Aerial crown-view tile of a tropical tree (Barro Colorado Island, Panama), acquired 20250715:
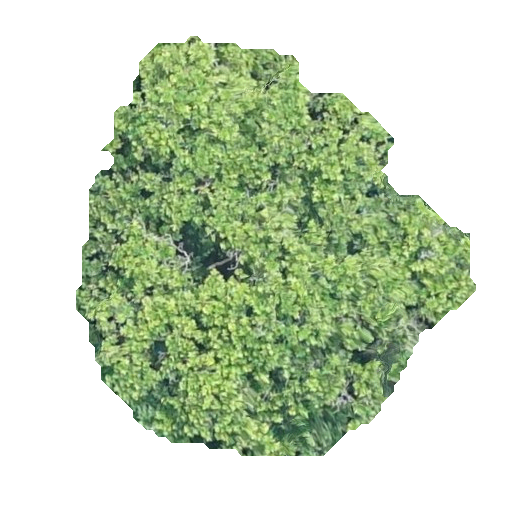
Species: Anacardium excelsum
GBIF accepted scientific name: Anacardium excelsum
Crown area: 172.026 m²